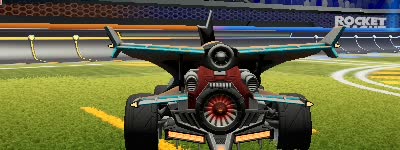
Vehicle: aftershock